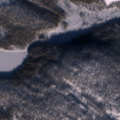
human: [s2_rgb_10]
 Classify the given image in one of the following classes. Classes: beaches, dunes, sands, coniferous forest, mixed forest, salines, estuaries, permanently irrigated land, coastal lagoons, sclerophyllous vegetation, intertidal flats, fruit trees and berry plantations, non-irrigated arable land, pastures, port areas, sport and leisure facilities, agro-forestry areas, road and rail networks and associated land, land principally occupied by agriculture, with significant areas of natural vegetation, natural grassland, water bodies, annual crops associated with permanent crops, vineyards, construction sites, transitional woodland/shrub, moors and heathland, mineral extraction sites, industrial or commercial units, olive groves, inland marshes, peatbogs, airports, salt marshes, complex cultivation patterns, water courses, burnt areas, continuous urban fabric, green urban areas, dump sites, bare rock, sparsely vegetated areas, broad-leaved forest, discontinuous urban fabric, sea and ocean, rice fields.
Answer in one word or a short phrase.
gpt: coniferous forest, transitional woodland/shrub